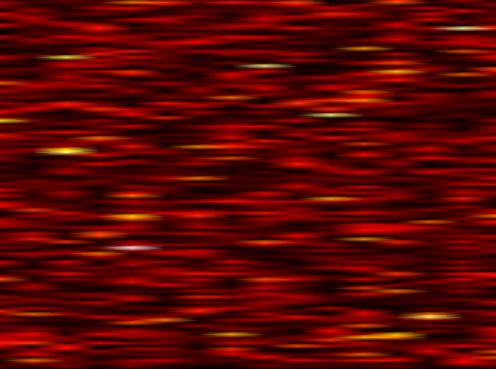
Label: WOLA